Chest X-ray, PA view. Patient: 23 years old, sex F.
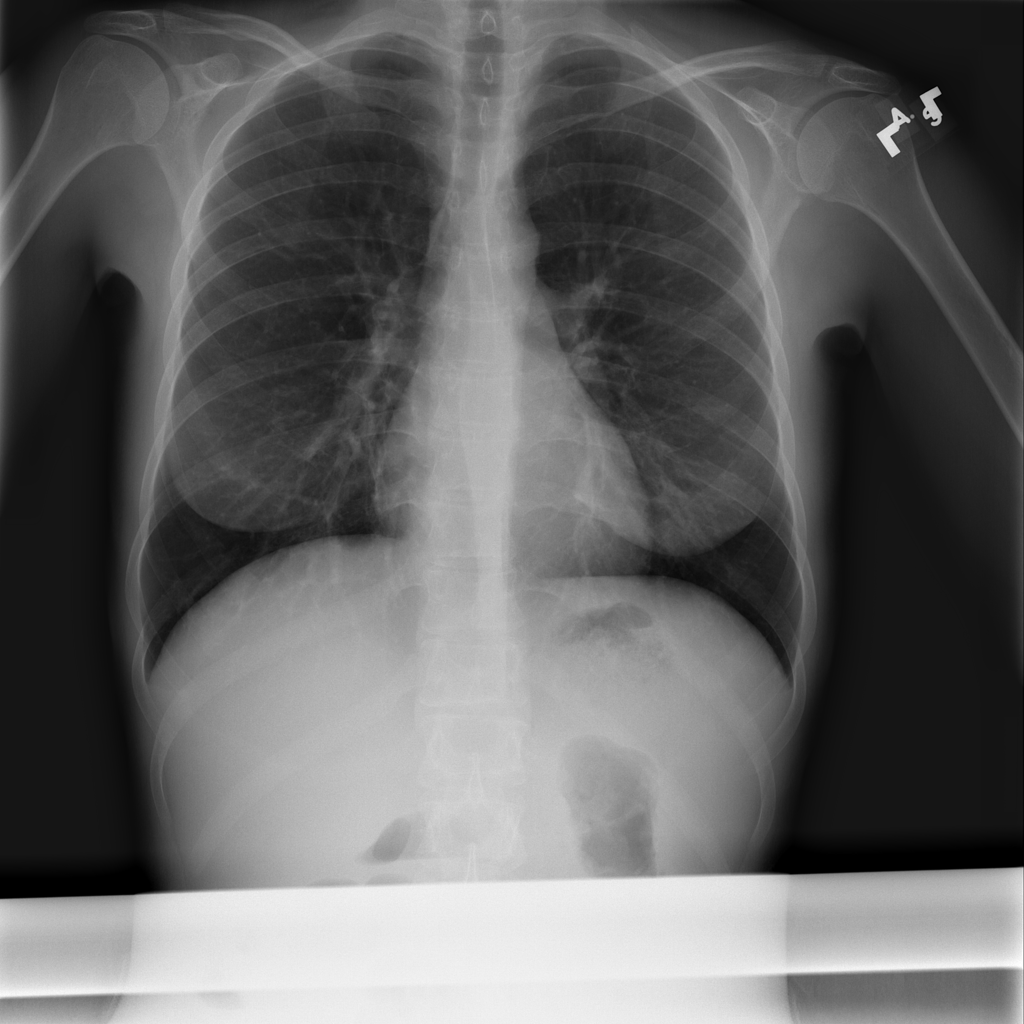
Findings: No Finding